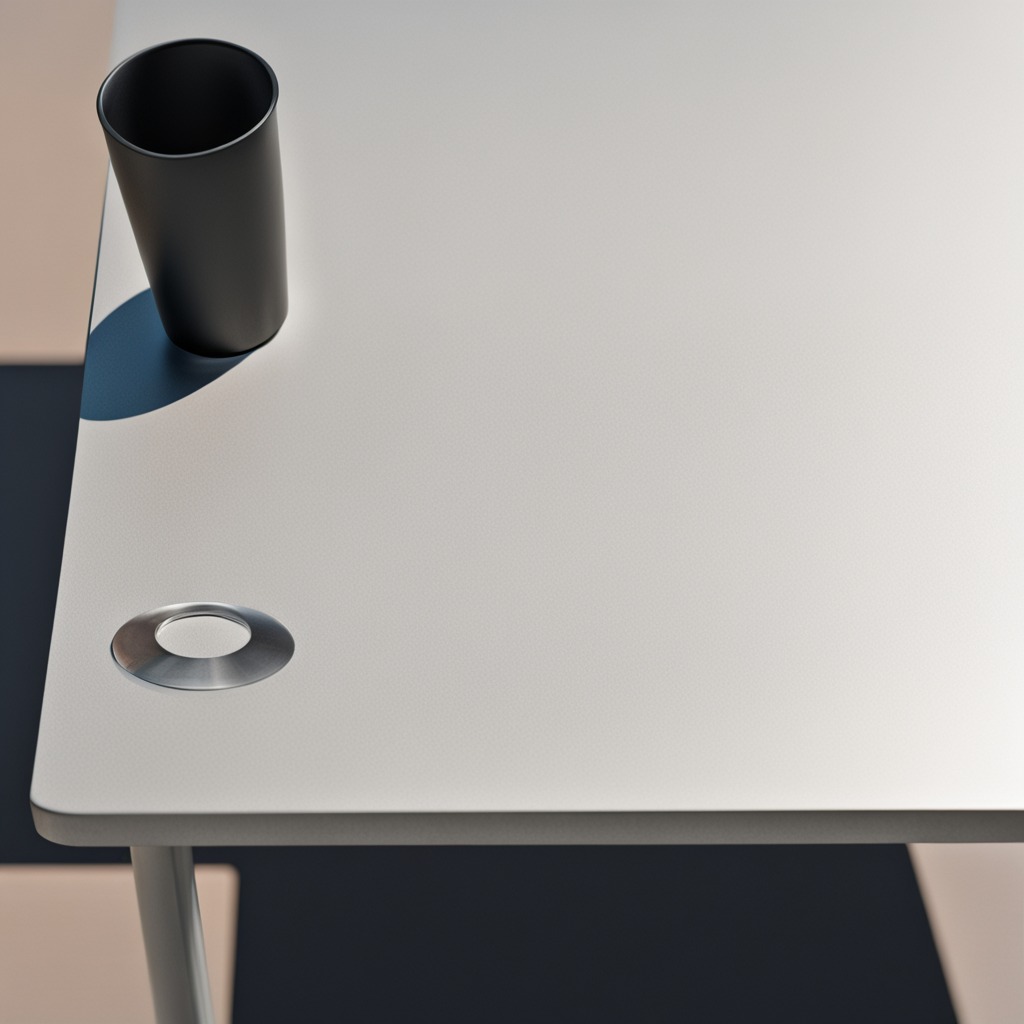
A flat metal washer is lying on the clean utility table in a temporary outdoor tool station.